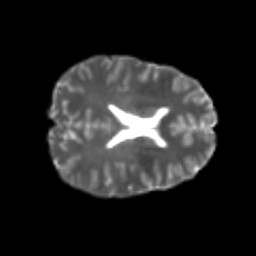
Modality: T2w
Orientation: axial
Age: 22
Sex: female
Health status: healthy
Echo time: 0.074 s